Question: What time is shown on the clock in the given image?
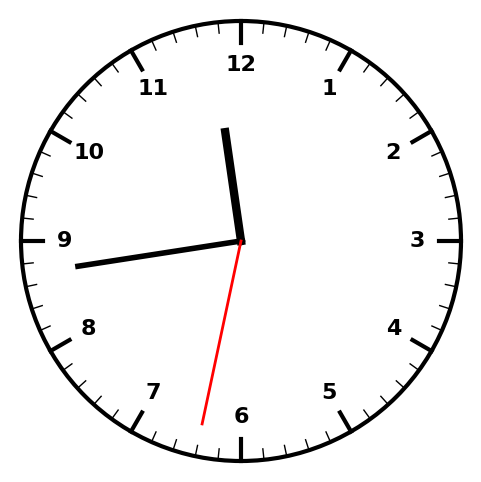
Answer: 11:43:32